Question: I have created a directional weighted graph, and I'm trying to find the widest path between two points.
each edge has a property
Here is a small portion of the graph:

---
I have found <URL> and modified the query, so the path collecting would be directional like so:
'''
MATCH p = (v1:Vertex {name:'ENTRY'})-[:TRAVELED*]->(v2:Vertex {name:'EXIT'})
WITH p, EXTRACT(c IN RELATIONSHIPS(p) | c.count) AS counts
UNWIND(counts) AS b
WITH p, MIN(b) AS count
ORDER BY count DESC
RETURN NODES(p) AS 'Widest Path', count
LIMIT 1
'''
This query seems to require an enormous amount of memory, and fails even on partial data.
Update: for classification, the query is running until running out of memory.
I've found <URL>, that combines the use of spark and neo4j. Unfortunately Mazerunner for Neo4j, does not support "widest path" algorithm out of the box. What would be the right approach to run the "widest path" query on a very large graph?
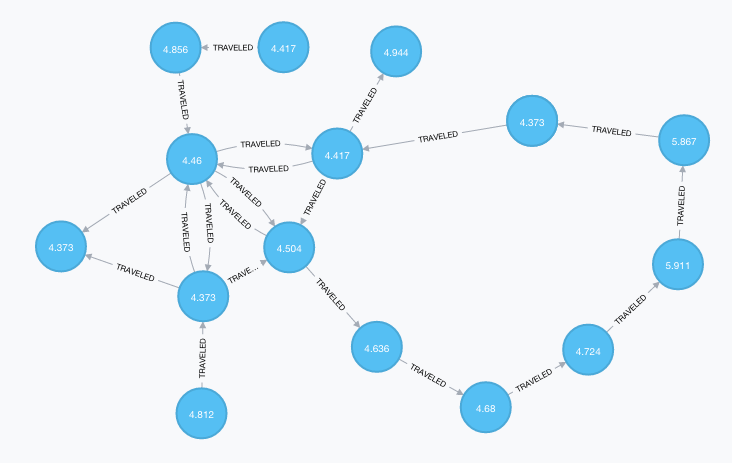
Answer: The reason your algorithm is taking a long time to run is because (a) you have a big graph, (b) your memory parameters probably need tweaking (see comments) and (c) you're enumerating every possible path between 'ENTRY' and 'EXIT'. Depending on what your graph is structured like, this could be a huge number of paths.
Note that if you're looking for the broadest path, then broadest is the largest/smallest weight on an edge. This means that you're probably computing and re-computing many paths you can ignore.
<URL>. In particular:
> It is possible to find maximum-capacity paths and minimax paths with a
single source and single destination very efficiently even in models
of computation that allow only comparisons of the input graph's edge
weights and not arithmetic on them.[12][18] The algorithm maintains a
set S of edges that are known to contain the bottleneck edge of the
optimal path; initially, S is just the set of all m edges of the
graph. At each iteration of the algorithm, it splits S into an ordered
sequence of subsets S1, S2, ... of approximately equal size; the
number of subsets in this partition is chosen in such a way that all
of the split points between subsets can be found by repeated
median-finding in time O(m). The algorithm then reweights each edge of
the graph by the index of the subset containing the edge, and uses the
modified Dijkstra algorithm on the reweighted graph; based on the
results of this computation, it can determine in linear time which of
the subsets contains the bottleneck edge weight. It then replaces S by
the subset Si that it has determined to contain the bottleneck weight,
and starts the next iteration with this new set S. The number of
subsets into which S can be split increases exponentially with each
step, so the number of iterations is proportional to the iterated
logarithm function, O(logn).[18] In
a model of computation where each edge weight is a machine integer,
the use of repeated bisection in this algorithm can be replaced by a
list-splitting technique of Han & Thorup (2002), allowing S to be
split into O(m) smaller sets Si in a single step and leading to a
linear overall time bound.
You should consider implementing this approach with cypher rather than your current "enumerate all paths" approach, as the "enumerate all paths" approach has you re-checking the same edge counts for as many paths as there are that involve that particular edge.
There's not ready-made software that will just do this for you, I'd recommend taking that paragraph (and checking its citations for further information) and then implementing that. I think performance wise you can do much better than your current query.